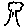
Label: tree